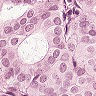
Metastatic tissue present: yes